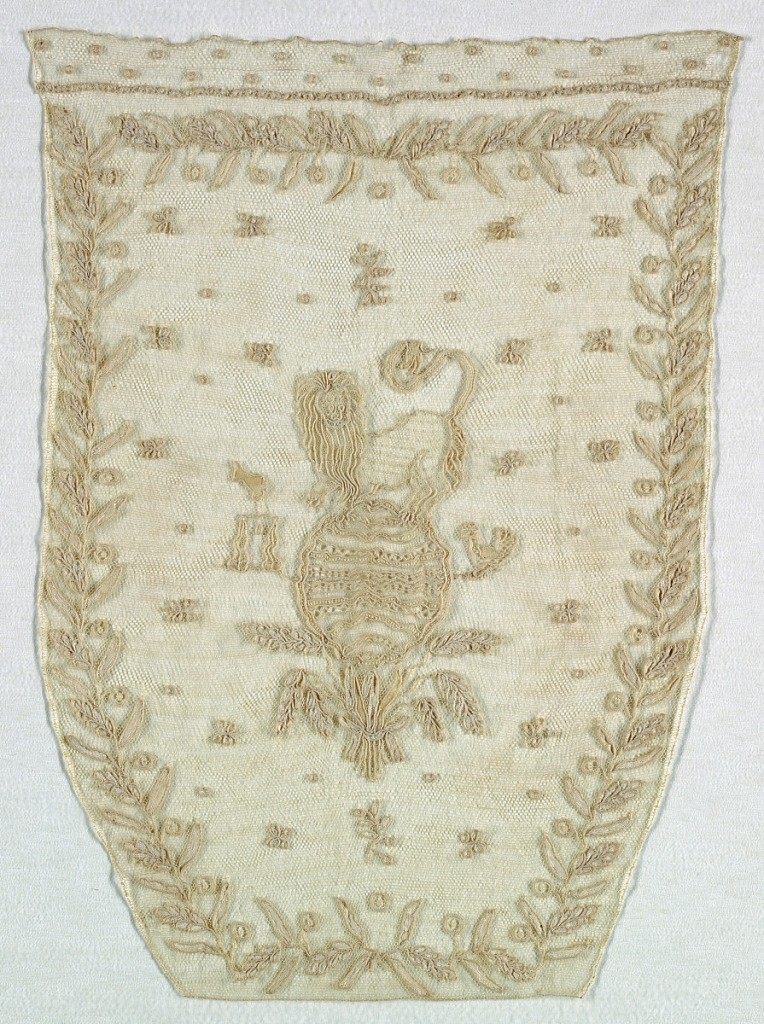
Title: Bag face
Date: ca. 1810
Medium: linen Technique: needle lace with ground of loop and twist with twist return
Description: Shield-shaped face of a bag. A central figure of a lion standing atop a globe supported by sheaves of wheat, with a pair of scales to the left and a bird to the right. Border of wheat stalks.